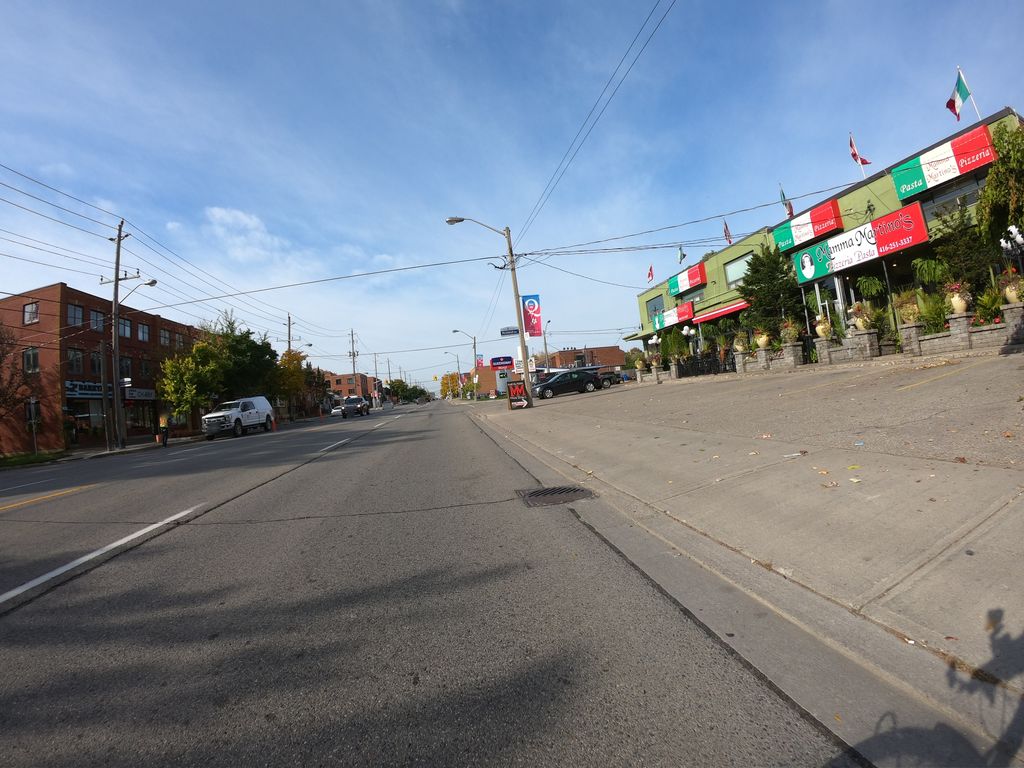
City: toronto